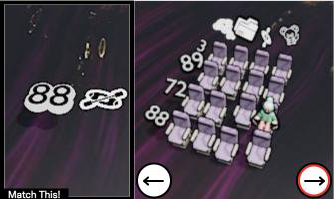
Task: seats
Answer: no